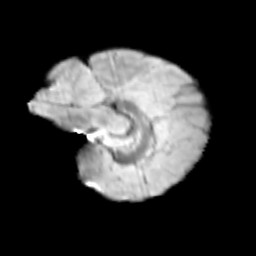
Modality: T2w
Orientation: sagittal
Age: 13
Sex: female
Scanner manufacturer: siemens
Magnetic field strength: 3 T
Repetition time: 3.8 s
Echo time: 0.07 s